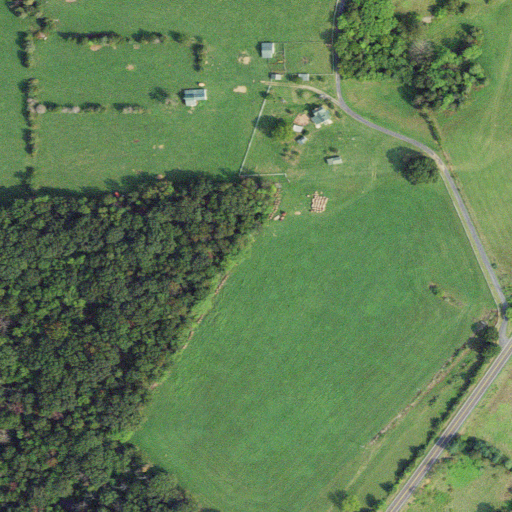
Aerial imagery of mountain in Virginia named Oak Hill containing pasture, deciduous forest, open development, mixed forest, and low intensity development